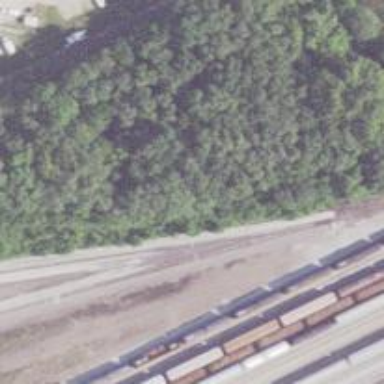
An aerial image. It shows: Disused railway spur.